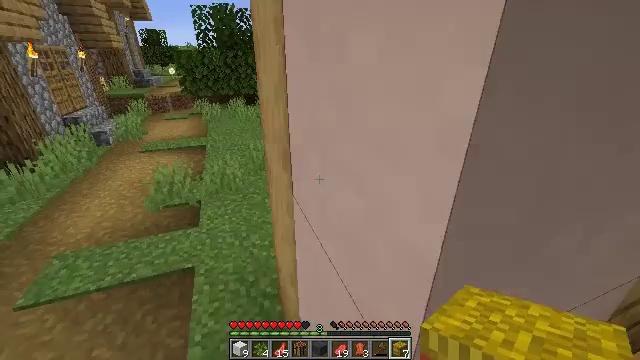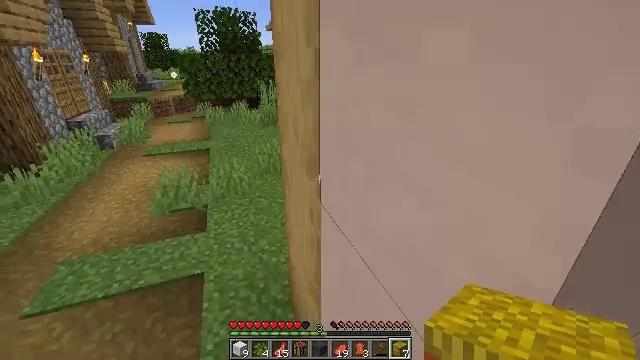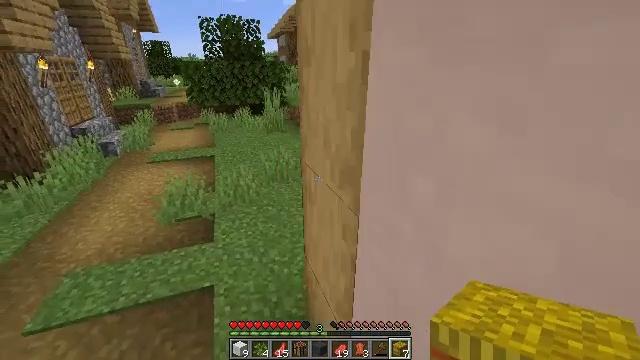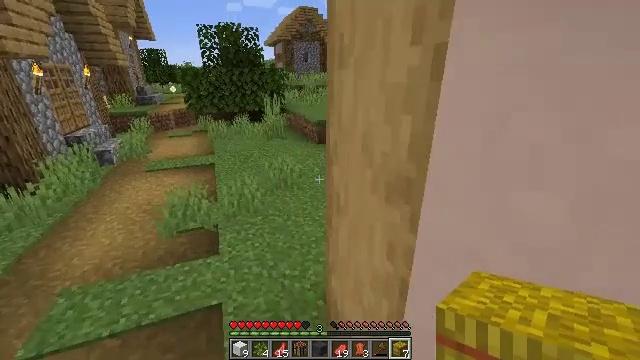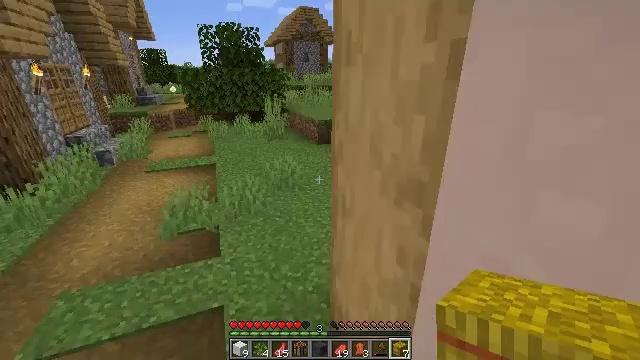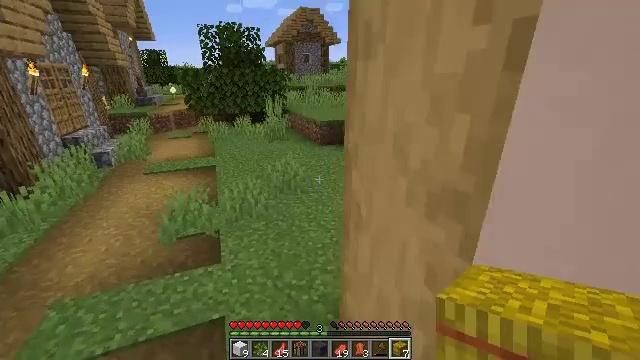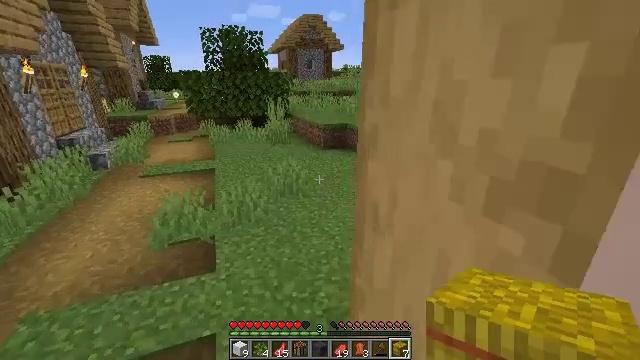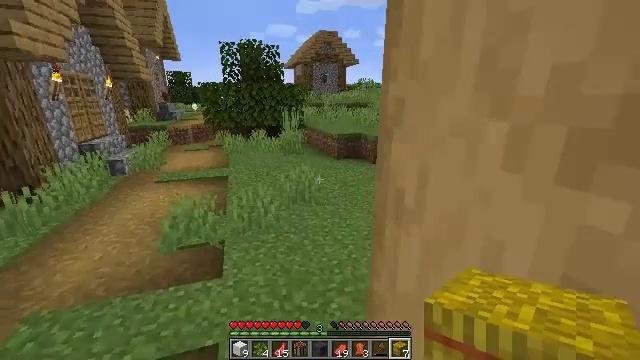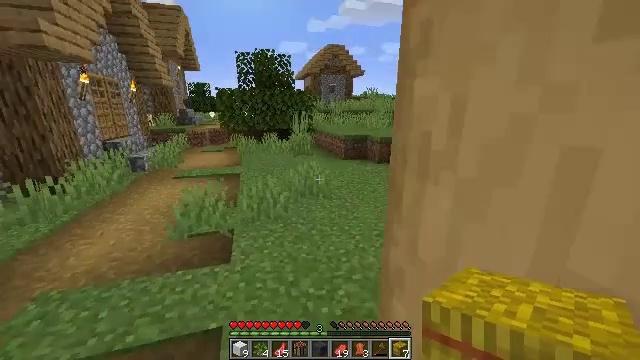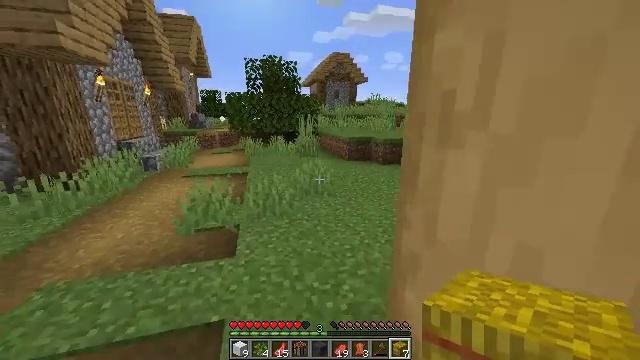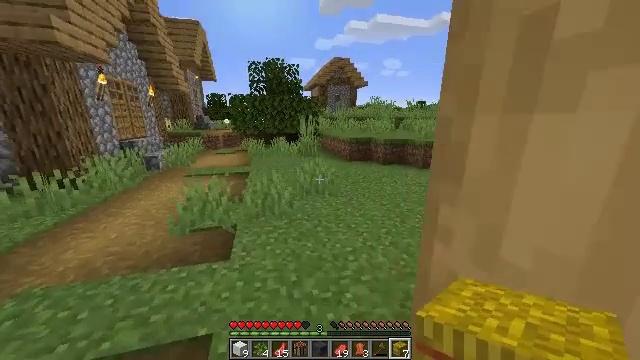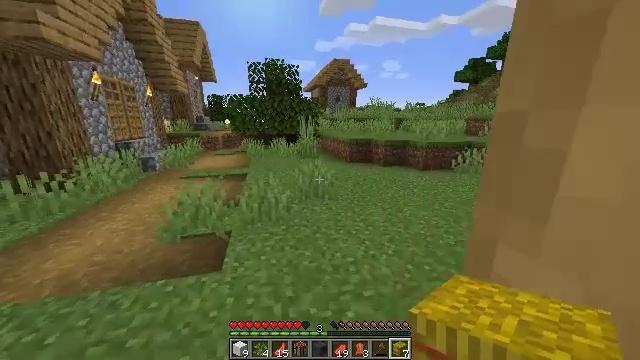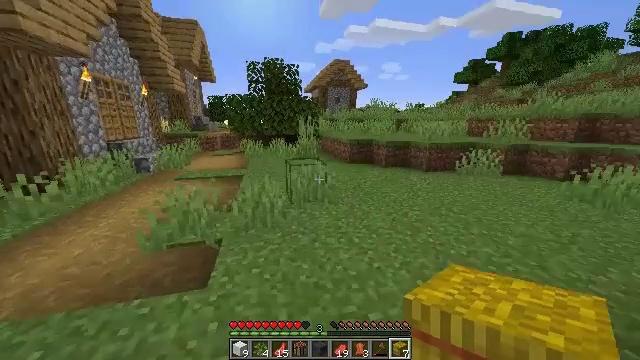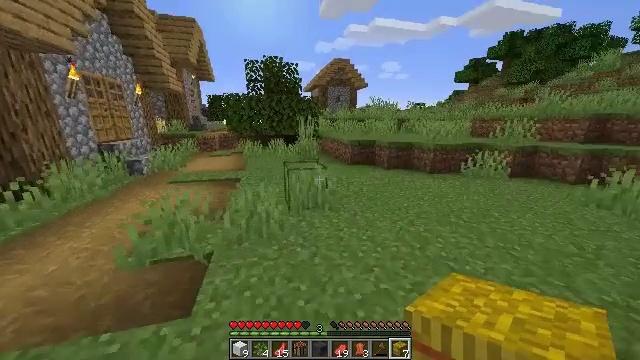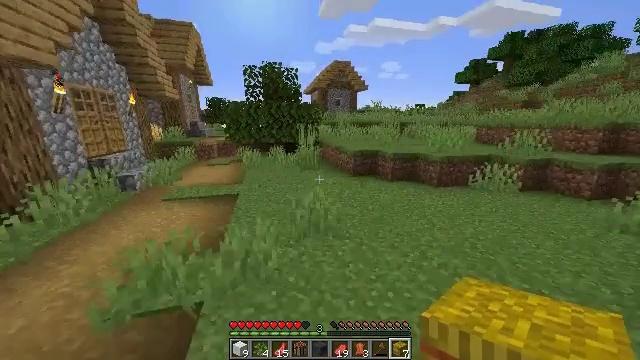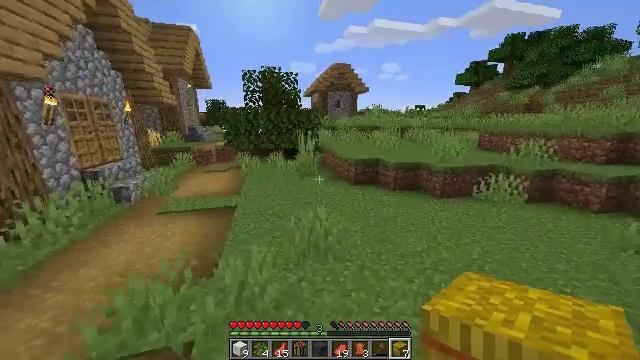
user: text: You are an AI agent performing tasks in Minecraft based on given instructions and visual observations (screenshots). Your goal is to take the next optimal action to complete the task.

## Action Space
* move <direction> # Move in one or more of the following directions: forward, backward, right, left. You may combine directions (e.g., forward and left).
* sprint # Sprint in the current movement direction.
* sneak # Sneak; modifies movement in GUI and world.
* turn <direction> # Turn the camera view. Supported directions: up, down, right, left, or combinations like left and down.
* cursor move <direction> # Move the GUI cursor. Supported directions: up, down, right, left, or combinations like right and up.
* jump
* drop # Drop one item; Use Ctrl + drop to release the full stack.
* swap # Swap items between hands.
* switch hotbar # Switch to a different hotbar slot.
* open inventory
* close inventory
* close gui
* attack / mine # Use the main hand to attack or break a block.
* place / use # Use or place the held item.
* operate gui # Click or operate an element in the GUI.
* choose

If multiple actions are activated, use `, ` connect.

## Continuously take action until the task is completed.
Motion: motion action
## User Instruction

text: Collect the blast furnace by mining it.
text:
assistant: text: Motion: move forward and move left
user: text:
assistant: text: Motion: move forward and move left, turn up
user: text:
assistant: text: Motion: move forward and move left, turn right and up
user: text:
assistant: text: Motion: move forward
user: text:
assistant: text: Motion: move forward
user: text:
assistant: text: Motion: move forward, turn up
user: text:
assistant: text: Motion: move forward, sprint, turn left and up
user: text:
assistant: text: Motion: move forward, sprint, turn left and up
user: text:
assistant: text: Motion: move forward, sprint, turn left
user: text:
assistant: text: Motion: move forward, sprint
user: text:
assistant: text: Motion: move forward
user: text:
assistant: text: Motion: move forward
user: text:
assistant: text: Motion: move forward
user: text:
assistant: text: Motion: move forward, jump
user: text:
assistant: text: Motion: move forward, jump
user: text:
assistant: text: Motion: move forward, jump
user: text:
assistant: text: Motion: move forward, jump
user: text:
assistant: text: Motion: move forward, turn left, jump
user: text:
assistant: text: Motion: move forward, turn left, jump
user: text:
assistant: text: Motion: move forward, turn left and up, jump
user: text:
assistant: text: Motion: move forward, turn left and up
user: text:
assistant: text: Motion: move forward, turn left
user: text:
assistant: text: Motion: move forward
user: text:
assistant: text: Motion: move forward
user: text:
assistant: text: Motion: move forward
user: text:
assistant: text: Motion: move forward, turn right and up
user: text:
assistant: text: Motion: move forward, turn right and up, jump
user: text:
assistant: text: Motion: move forward, jump
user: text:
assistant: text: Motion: move forward, jump
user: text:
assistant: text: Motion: move forward, jump